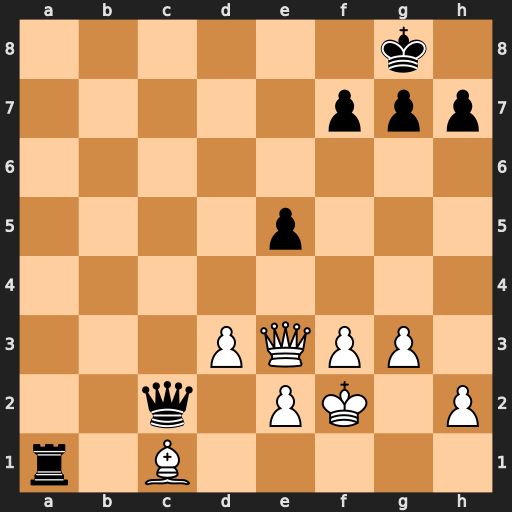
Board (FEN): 6k1/5ppp/8/4p3/8/3PQPP1/2q1PK1P/r1B5
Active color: w
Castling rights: -
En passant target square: -
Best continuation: Qxe5 Ra8 Bb2 Qxb2 Qxb2